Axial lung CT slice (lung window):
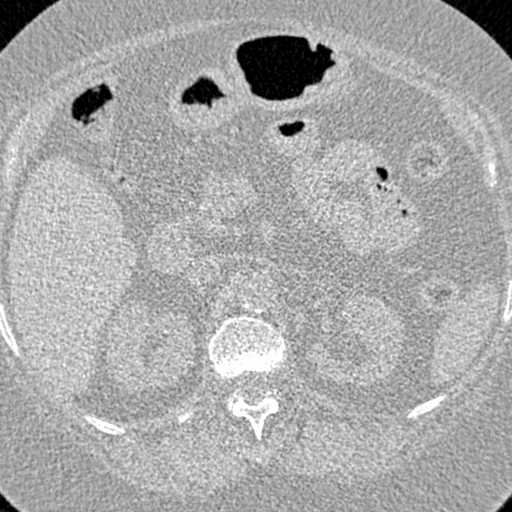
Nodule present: no